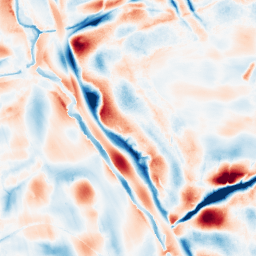
Category: wavelet
Decomposition family: wavelet_biorthogonal
Decomposition parameters: wavelet: bior5.5
level: 5
Upsampling method: quartic
Upsampling parameters: scale: 8
Upsampling scale: 8